Interaction volume radius: 5 \u00c5
Interaction volume height: 25 \u00c5
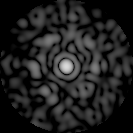
Disorder parameter: 0.82